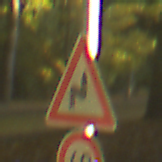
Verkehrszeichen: DoppelkurveRechts
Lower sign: Geschwindigkeit40
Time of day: SunriseSunset
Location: Outdoor (Nature)
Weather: PartlyCloudy
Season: NotSpecified
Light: Natural